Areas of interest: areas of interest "Shunhe Office Building"
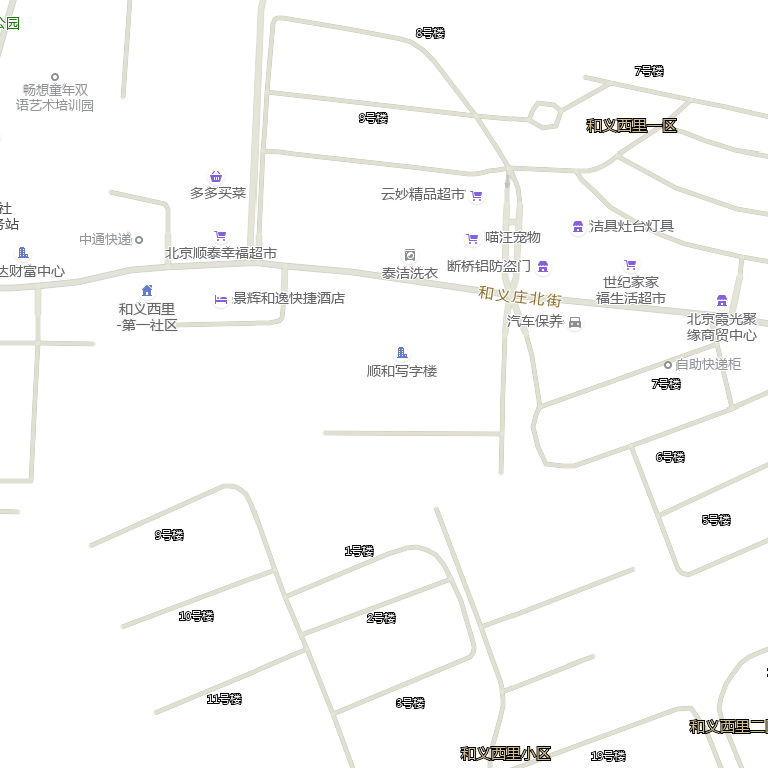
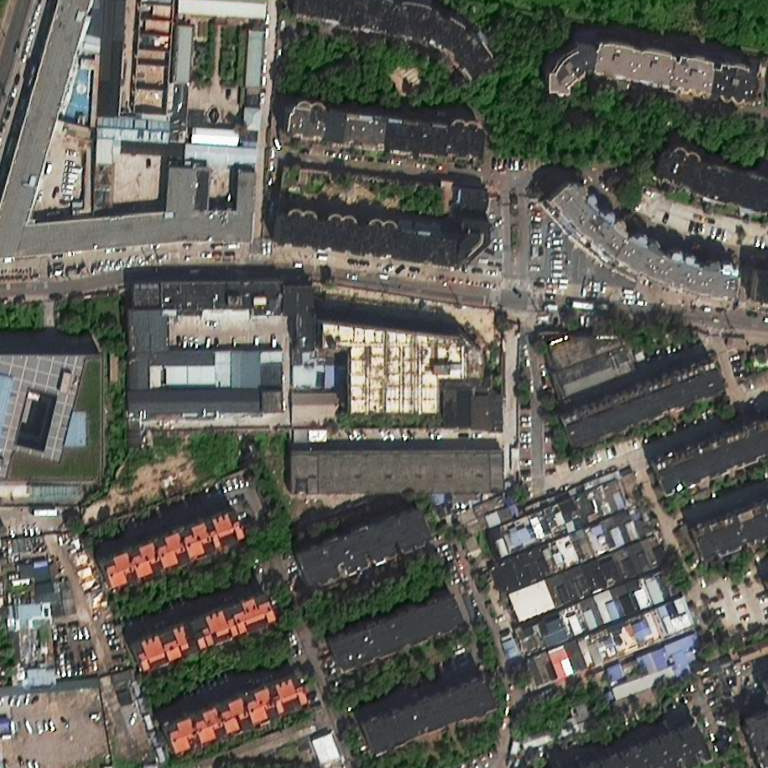